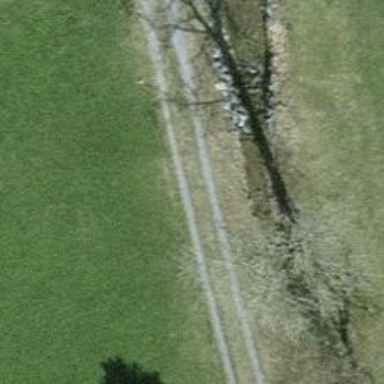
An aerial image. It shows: Service road with compacted surface.